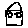
Label: house